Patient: sex F, age 61
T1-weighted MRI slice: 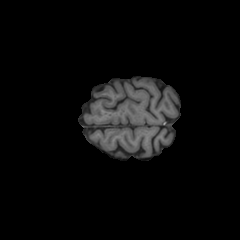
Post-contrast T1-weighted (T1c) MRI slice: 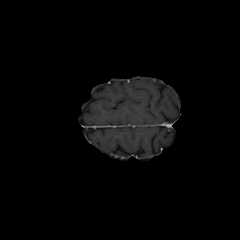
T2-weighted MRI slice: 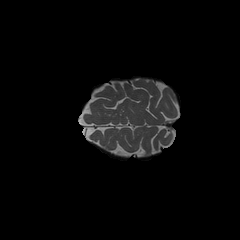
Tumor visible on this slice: no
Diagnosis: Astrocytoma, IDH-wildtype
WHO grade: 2